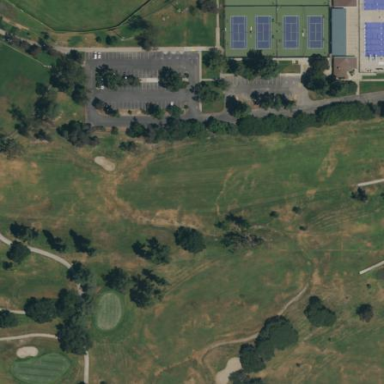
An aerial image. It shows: Scenic golf fairway.